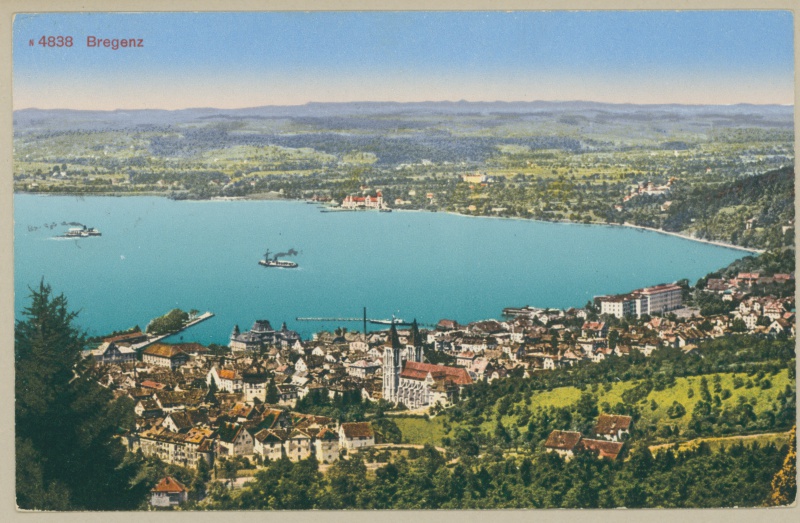
Institution: Österreichisches Museum für Volkskunde Wien
Schlagwörter: baum, blau, gemälde, himmel, meer, wasser, bäume, grün, kirchturm, landschaft, see, stadt, ufer, bunt, gebäude, haus, schloss, wiese, alt, architektur, horizont, häuser, natur, kirche, rauch, wiesen, wald, boot, boote, schiff, schiffe, sommer, strand, ansicht, ort, berge, farben, dorf, idylle, vogelperspektive, hafen, dampfer, dampfschiff, steg, fotografie, ortschaft, panorama, burg, kirch, kloster, türme, dom, schwimmen, urlaub, nadelbaum, tanne, österreich, entspannung, karte, landscahft, bodensee, balu, postkarte, niedlich, chillen, tradition, historisch, gemütlich, gotteshaus, ansichtskarte, luftbild, erholung, hochhaus, dampfschiffe, schifffahrt, sissi, festspiele, bauweise, h, meer oder see, baluer himmel, bregenz, sommerfrishce, anderswo, stadtffahrt, klein stadt, urlaua